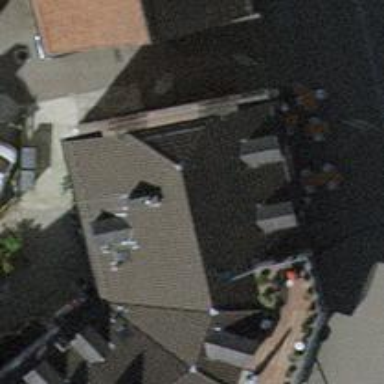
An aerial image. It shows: Restaurant.